Question: I'm trying to make a 3D block with the <URL> library.
I've done it. Now i wan't to put a texture on it. I did that and it's working :
'''
var textureHerbe = [
new THREE.MeshBasicMaterial({map:THREE.ImageUtils.loadTexture('img/texture/herbe/border.gif')}),
new THREE.MeshBasicMaterial({map:THREE.ImageUtils.loadTexture('img/texture/herbe/border.gif')}),
new THREE.MeshBasicMaterial({map:THREE.ImageUtils.loadTexture('img/texture/herbe/top.gif')}),
new THREE.MeshBasicMaterial({map:THREE.ImageUtils.loadTexture('img/texture/herbe/bottom.gif')}),
new THREE.MeshBasicMaterial({map:THREE.ImageUtils.loadTexture('img/texture/herbe/border.gif')}),
new THREE.MeshBasicMaterial({map:THREE.ImageUtils.loadTexture('img/texture/herbe/border.gif')})
];
'''
Thats the result :

But look at this, it's blured !
So i looked at this <URL>. And i don't know how to mix my code with his solution's code :/
Do you jnow how i can do it ? Thx and have a good day.
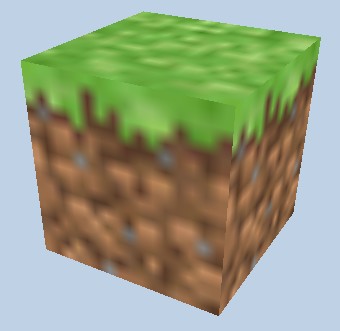
Answer: First of all you are loading the same texture several times. So assign it to a variable and then make the textures resolution-independent and render without blurriness.
'''
var border_tex = new THREE.ImageUtils.loadTexture('img/texture/herbe/border.gif');
border_tex.magFilter = THREE.NearestFilter;
border_tex.minFilter = THREE.LinearMipMapLinearFilter;
var top_tex = new THREE.ImageUtils.loadTexture('img/texture/herbe/top.gif');
top_tex.magFilter = THREE.NearestFilter;
top_tex.minFilter = THREE.LinearMipMapLinearFilter;
var bottom_tex = new THREE.ImageUtils.loadTexture('img/texture/herbe/bottom.gif');
bottom_tex.magFilter = THREE.NearestFilter;
bottom_tex.minFilter = THREE.LinearMipMapLinearFilter;
var textureHerbe = [
new THREE.MeshBasicMaterial( { map: border_tex } ),
new THREE.MeshBasicMaterial( { map: border_tex } ),
new THREE.MeshBasicMaterial( { map: top_tex } ),
new THREE.MeshBasicMaterial( { map: bottom_tex } ),
new THREE.MeshBasicMaterial( { map: border_tex } ),
new THREE.MeshBasicMaterial( { map: border_tex } ),
];
'''